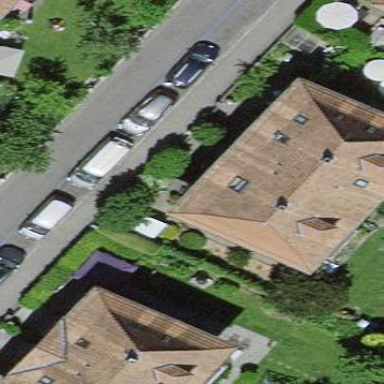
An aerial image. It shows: Semidetached house with hipped roof made of maroon roof tiles.